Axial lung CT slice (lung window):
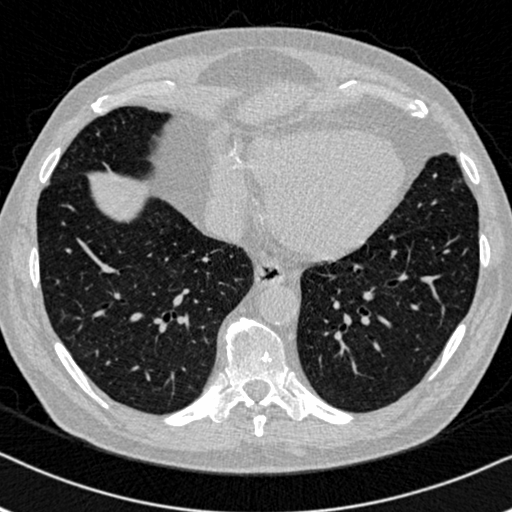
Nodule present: no